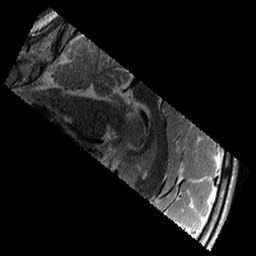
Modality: T2w
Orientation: sagittal
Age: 12
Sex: male
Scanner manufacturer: siemens
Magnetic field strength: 3 T
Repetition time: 9.23 s
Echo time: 0.067 s